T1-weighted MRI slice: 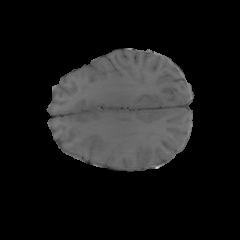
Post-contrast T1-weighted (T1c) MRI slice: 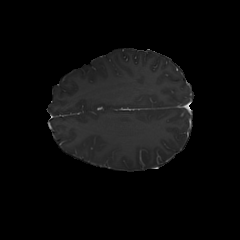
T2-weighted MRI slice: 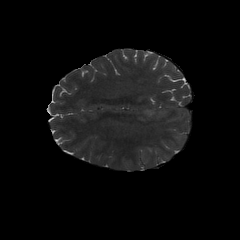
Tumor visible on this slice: yes